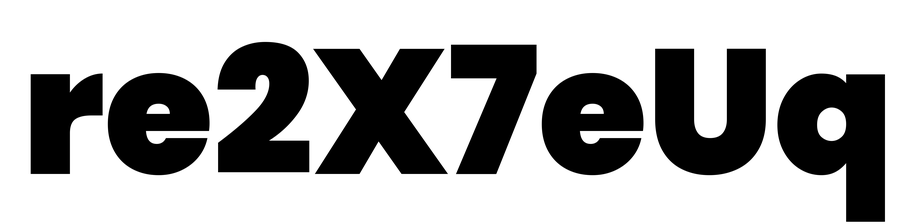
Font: Poppins-Black